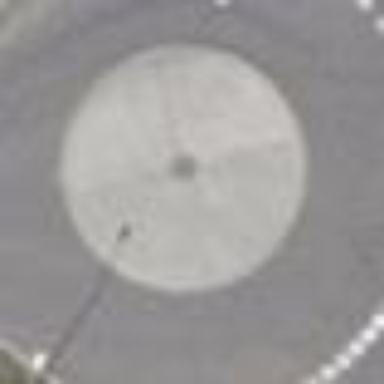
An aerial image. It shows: Tertiary road made of asphalt leading to roundabout junction.